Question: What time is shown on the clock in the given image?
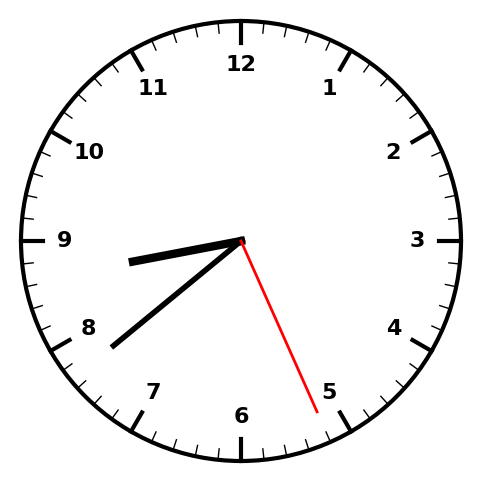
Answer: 08:38:26